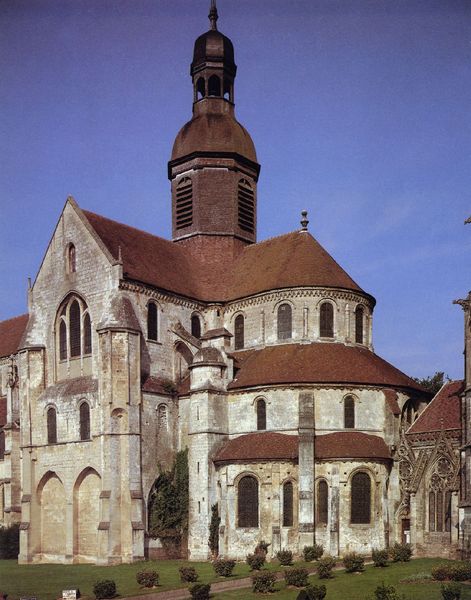
Titel: Benediktinerabteikirche Saint-Germer-de-Fly in der Picardie
Standort: St.-Germer-de-Fly (EU - F - Picardie)
Schlagwörter: blau, himmel, grün, kirchturm, fenster, laterne, säule, dach, gebäude, gras, rasen, rot, weg, wiese, wand, architektur, barock, stein, büsche, kirche, pflanzen, england, gotik, rund, turm, deutschland, bogen, fassade, giebel, mauer, hecke, wolkenlos, kuppel, anbau, foto, fotografie, außen, religion, rundfenster, dom, schweiz, friedhof, kathedrale, kirchenschiff, prister, efeu, glocke, gotisch, mittelalter, apsis, romanik, chor, ziegeldach, abtei, buchs, fot, sakralbau, maßwerk, romanisch, bogenfenster, querschiff, strebepfeiler, dachreiter, chorkapelle, kirchtum, kapellenkranz, kreuzschiff, 3stöckig, schotland